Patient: sex M, age 57
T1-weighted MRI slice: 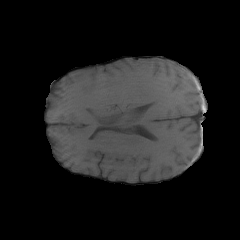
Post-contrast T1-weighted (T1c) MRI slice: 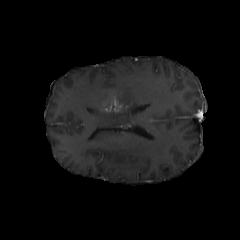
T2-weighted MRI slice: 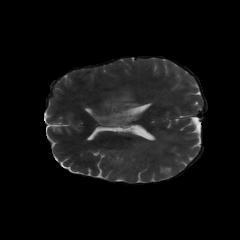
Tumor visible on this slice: yes
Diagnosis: Glioblastoma, IDH-wildtype
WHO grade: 4